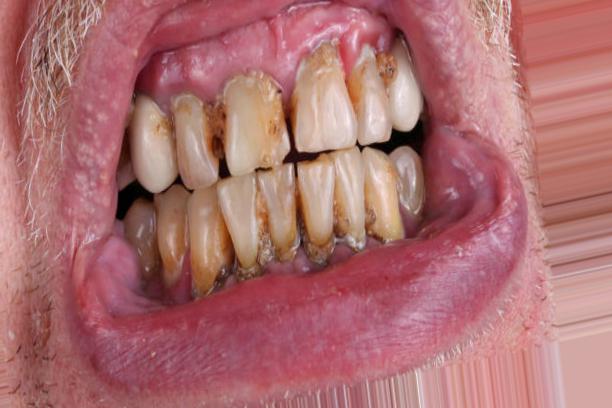
Condition: Caries